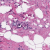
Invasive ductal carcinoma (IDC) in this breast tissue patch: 0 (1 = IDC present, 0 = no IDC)